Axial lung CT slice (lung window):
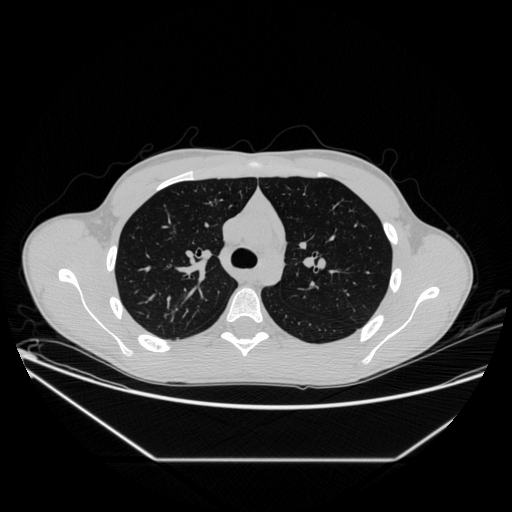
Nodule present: no